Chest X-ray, AP view. Patient: 45 years old, sex F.
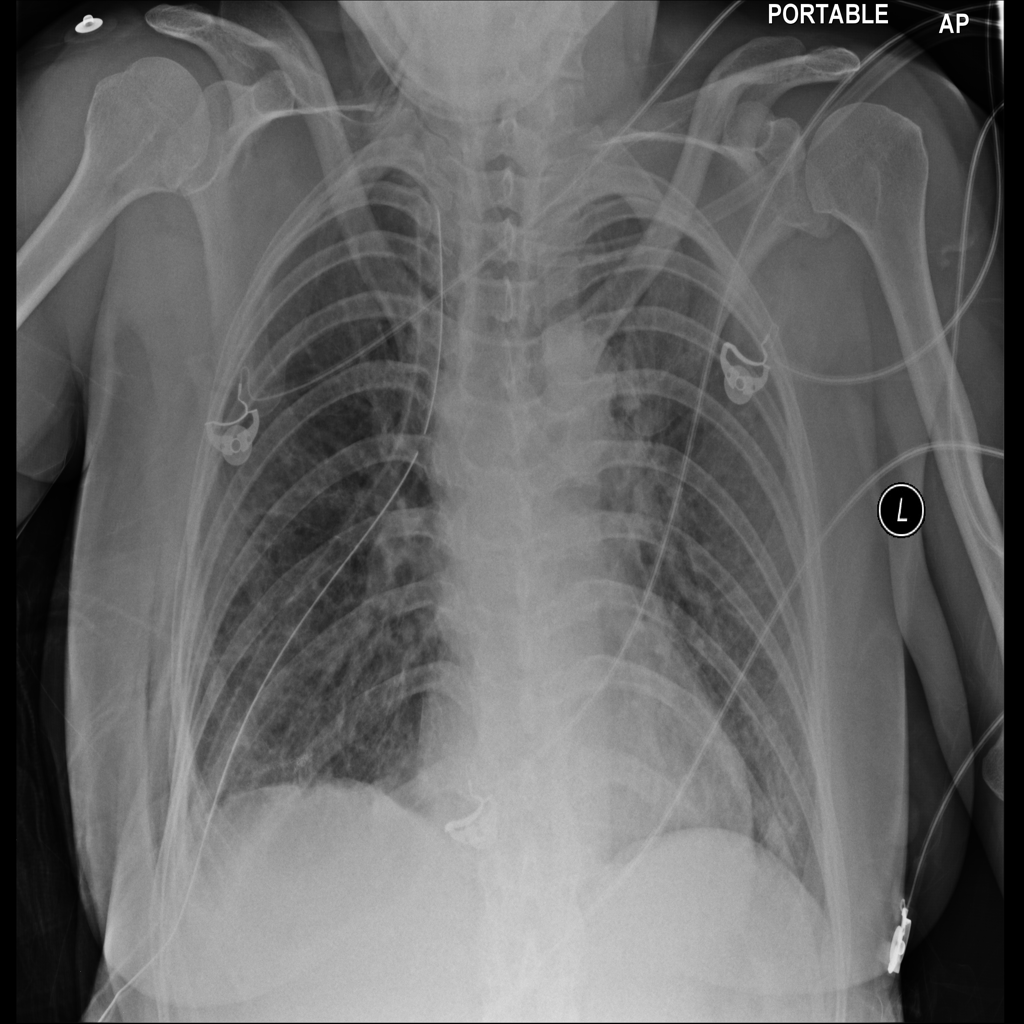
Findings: No Finding